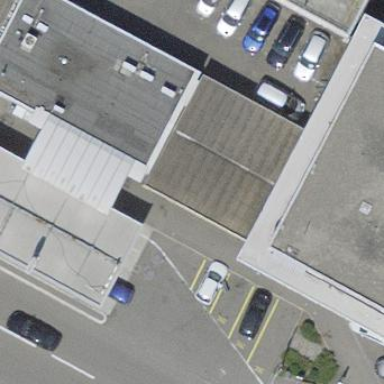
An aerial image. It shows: View of roof of building.